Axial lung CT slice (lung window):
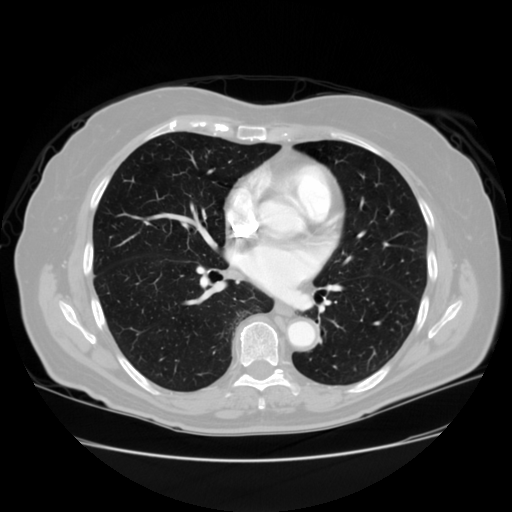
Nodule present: no